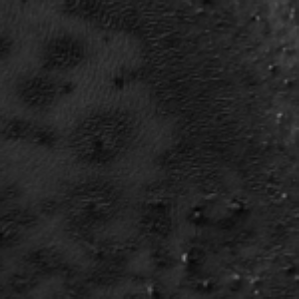
Label: frost